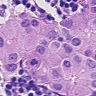
Metastatic tissue present: yes